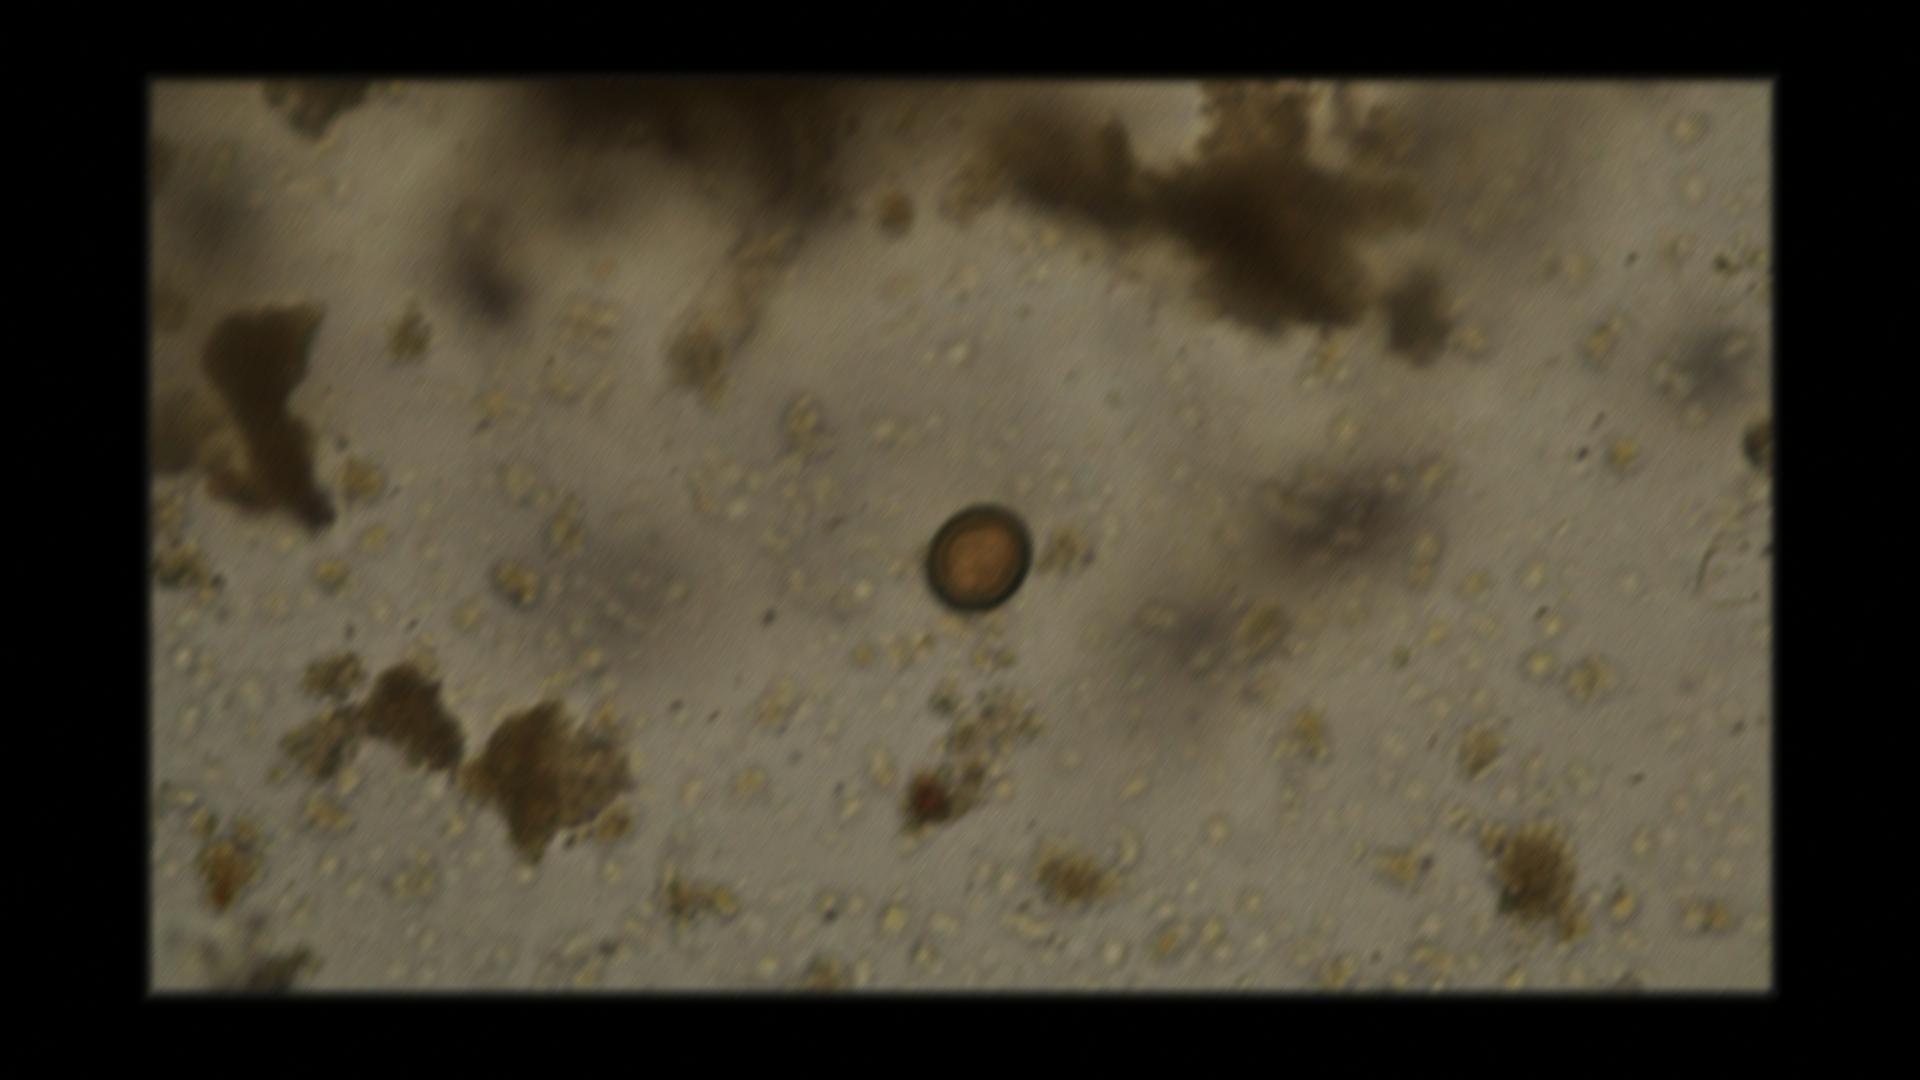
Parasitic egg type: Taenia spp. egg